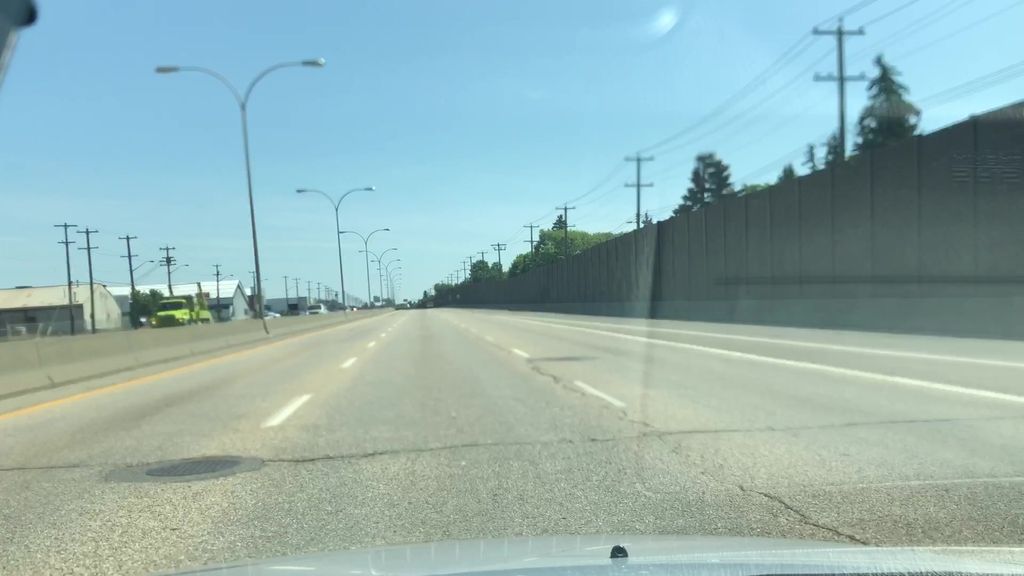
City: edmonton